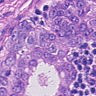
Metastatic tissue present: yes